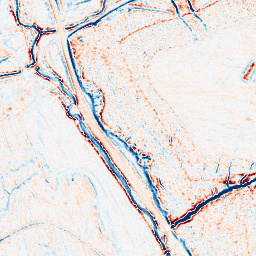
Category: edge_preserving
Decomposition family: bilateral
Decomposition parameters: d: 9
sigma_color: 75
sigma_space: 50
Upsampling method: quintic
Upsampling parameters: scale: 8
Upsampling scale: 8